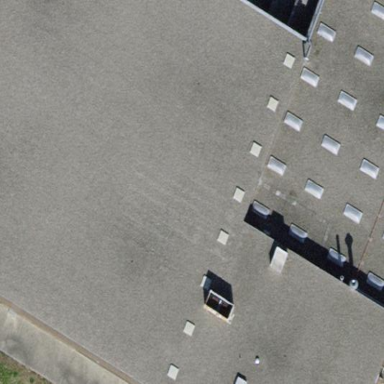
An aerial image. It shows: Industrial building.